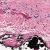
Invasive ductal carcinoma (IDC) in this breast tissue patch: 0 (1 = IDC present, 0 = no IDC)